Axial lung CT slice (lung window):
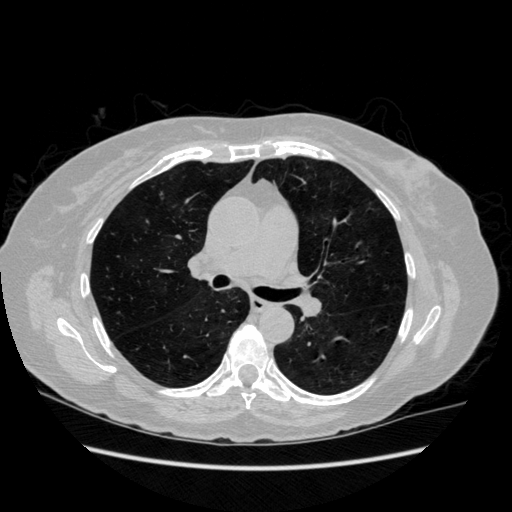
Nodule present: no